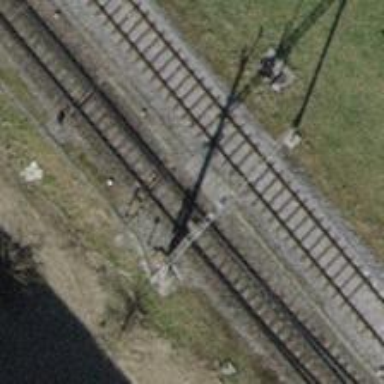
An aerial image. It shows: Single-track electrified railway with contact line.